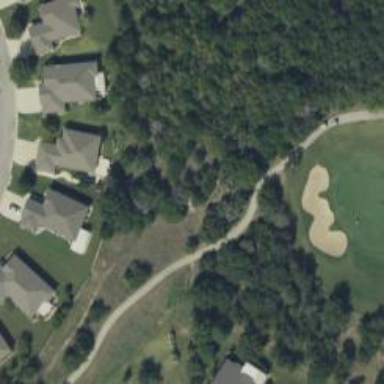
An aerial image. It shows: Golf cartpath that is also road path.